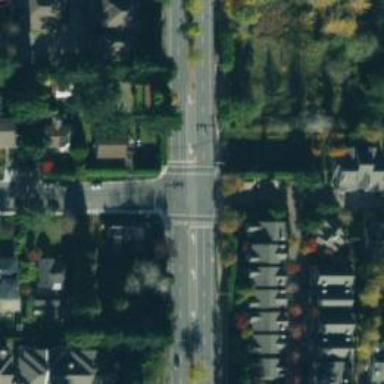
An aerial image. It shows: Residential road with separate sidewalk.